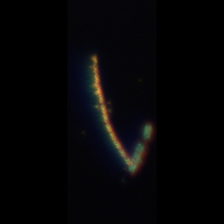
Taxon: Chaetoceros
Group: Diatoms